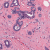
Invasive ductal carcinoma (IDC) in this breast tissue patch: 0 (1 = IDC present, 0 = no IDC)